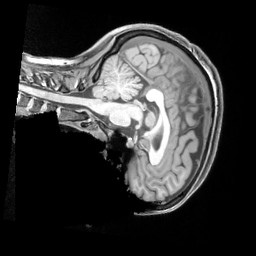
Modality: T1w
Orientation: sagittal